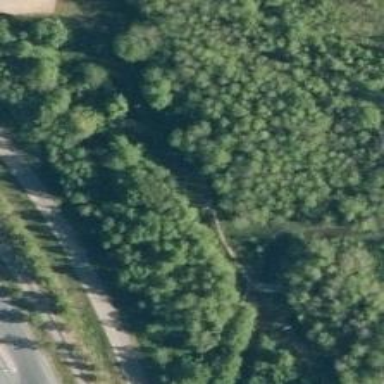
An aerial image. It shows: Path.